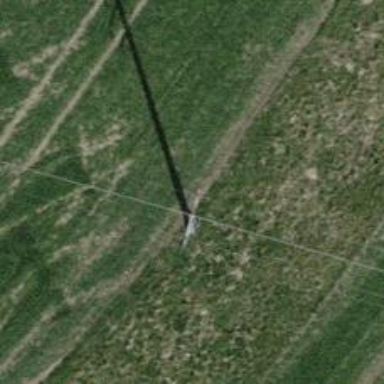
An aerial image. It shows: Concrete power pole.